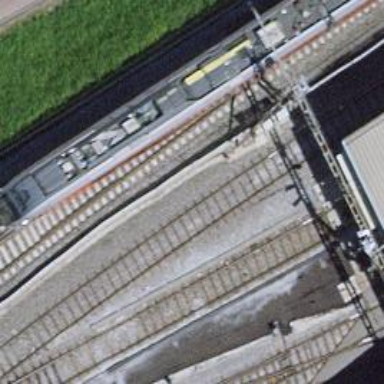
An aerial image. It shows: Railway yard with one track. The railway is electrified with contact line.